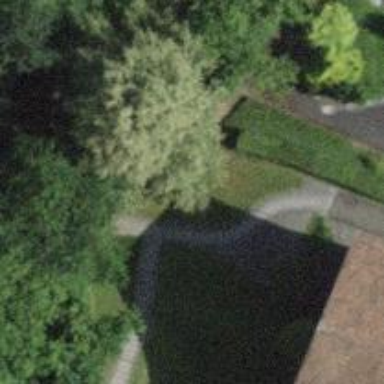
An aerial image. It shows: Steps made of asphalt.